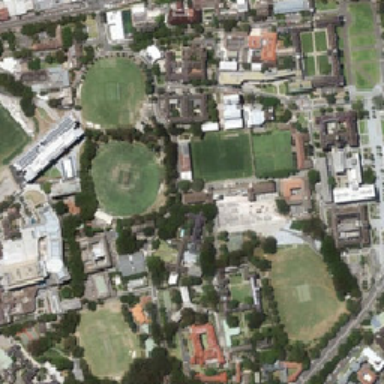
There are several wetlands and parishes in the south .